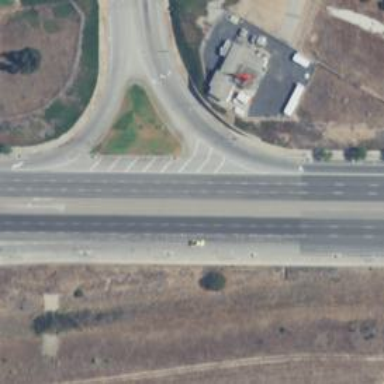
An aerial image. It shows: Primary highway that functions as expressway.